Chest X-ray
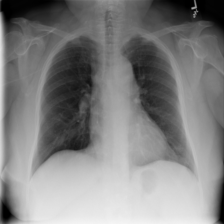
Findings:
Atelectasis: negative
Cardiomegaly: negative
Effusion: negative
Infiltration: negative
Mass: negative
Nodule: positive
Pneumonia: negative
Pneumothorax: negative
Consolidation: negative
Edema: negative
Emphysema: negative
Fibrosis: negative
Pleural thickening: negative
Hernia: negative